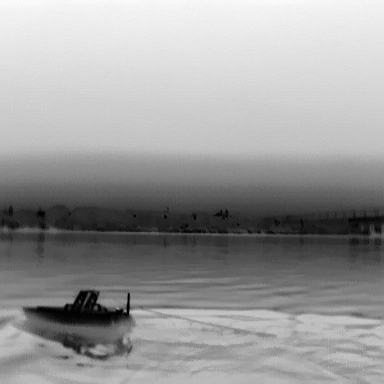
There is a canoe in the infrared image.